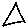
Label: triangle